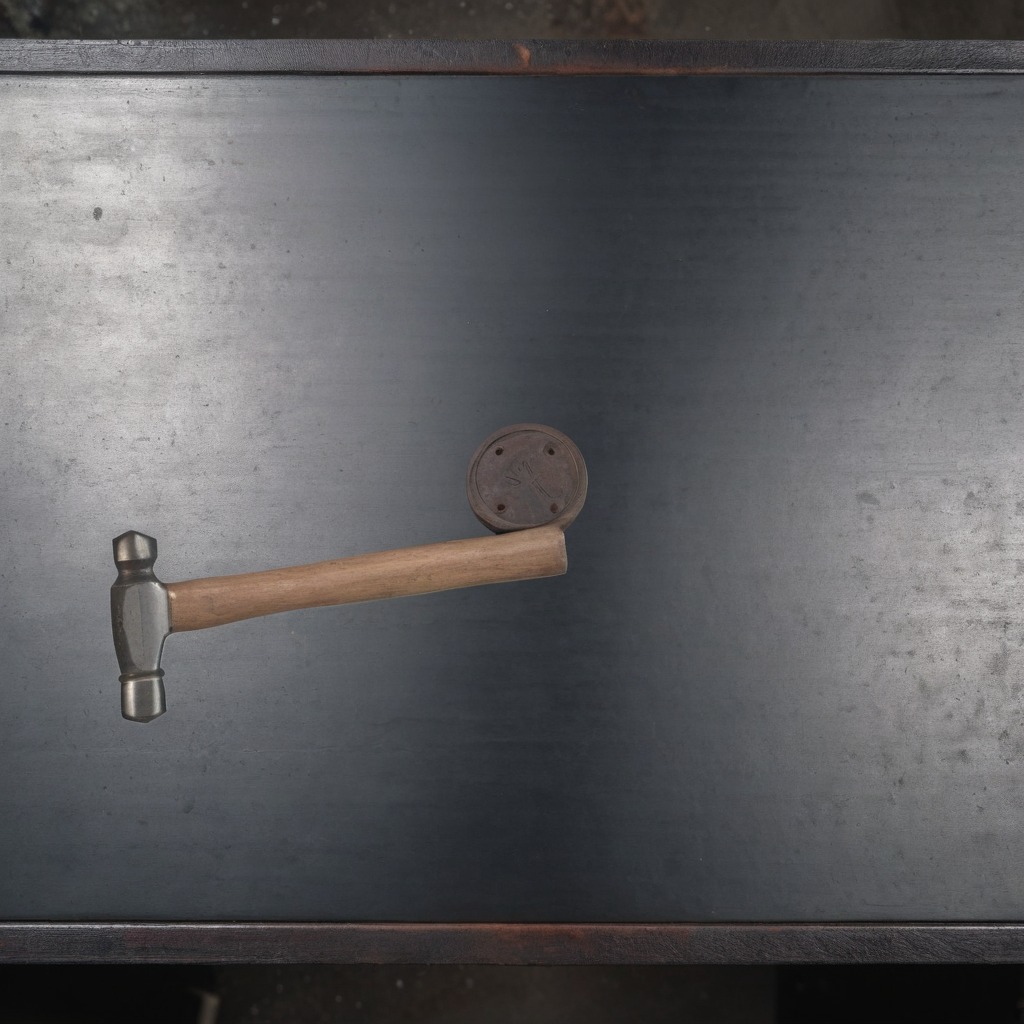
A hammer is lying on a cold steel table in a mining workshop.